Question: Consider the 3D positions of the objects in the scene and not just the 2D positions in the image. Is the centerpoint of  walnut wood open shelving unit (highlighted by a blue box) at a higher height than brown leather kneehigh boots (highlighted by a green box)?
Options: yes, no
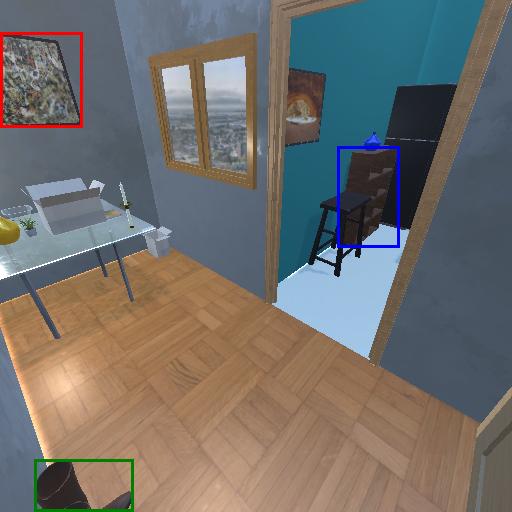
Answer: yes